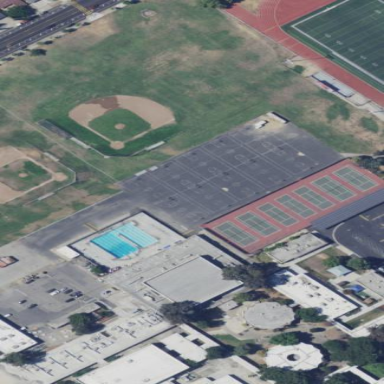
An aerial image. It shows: Schoolyard with asphalt surface.